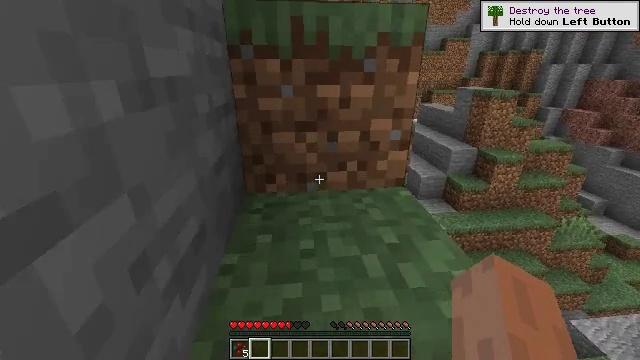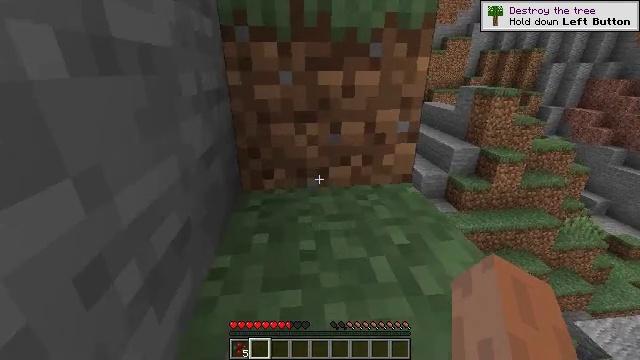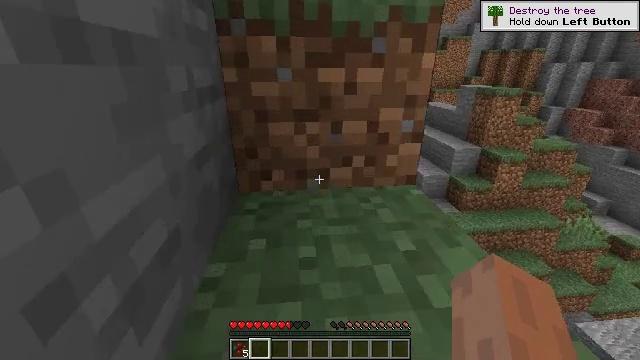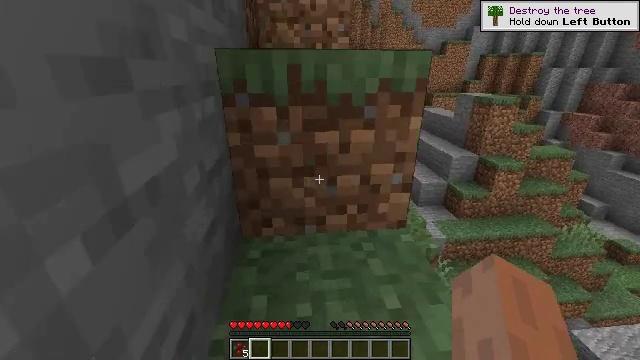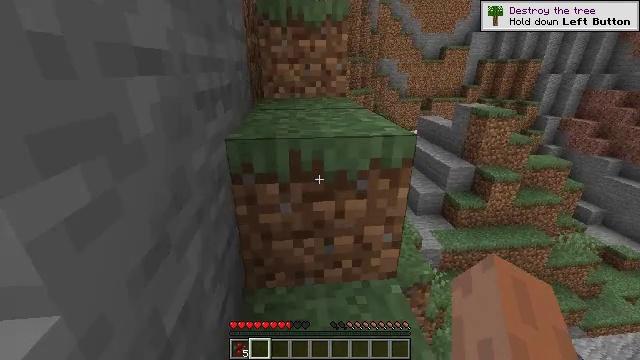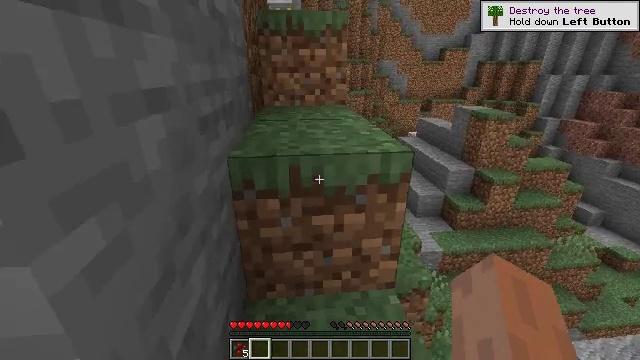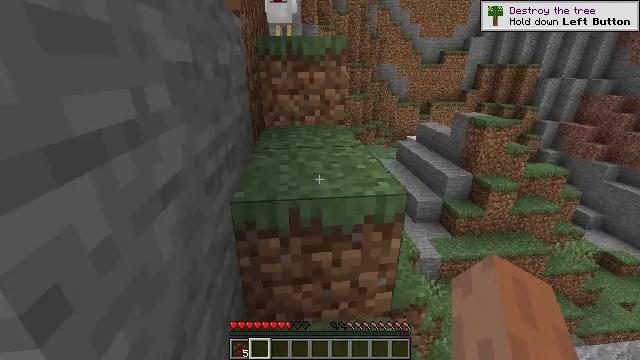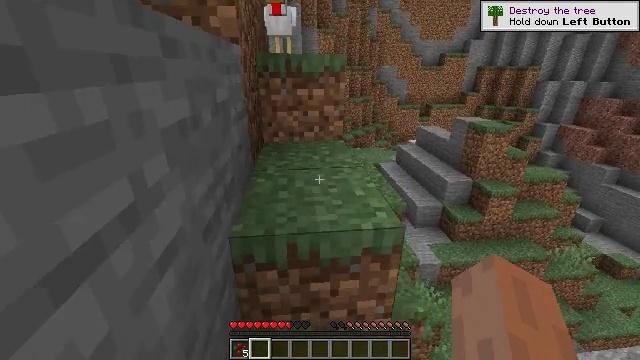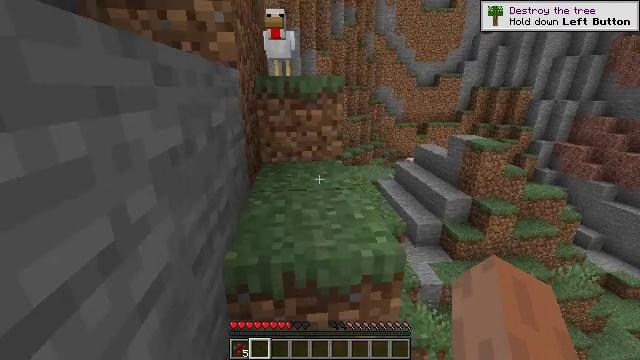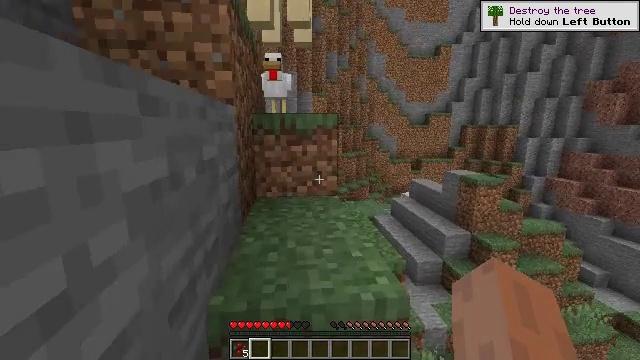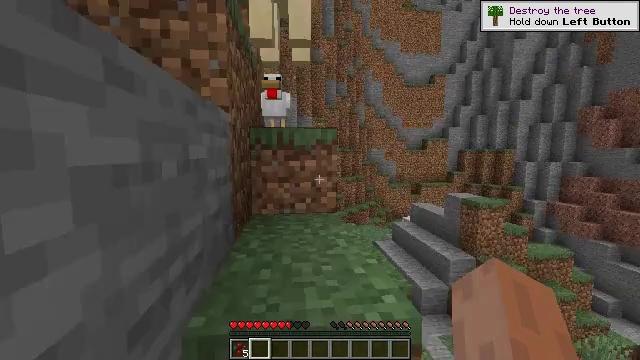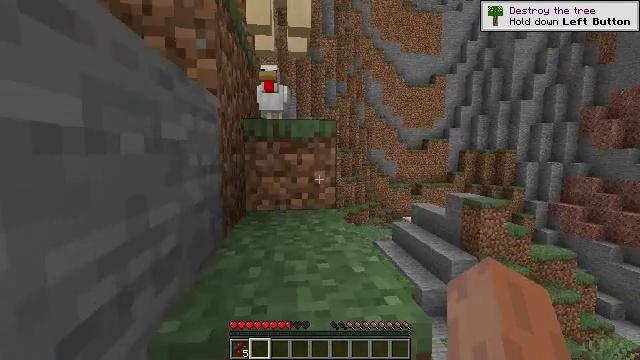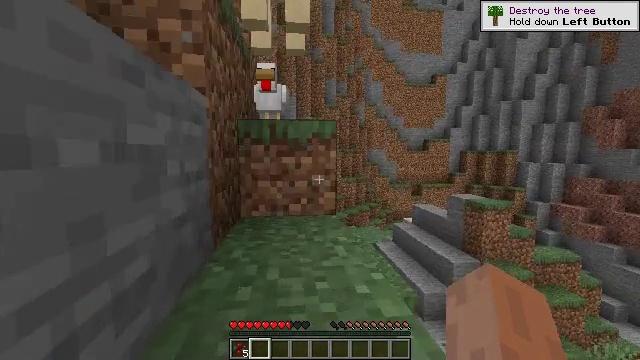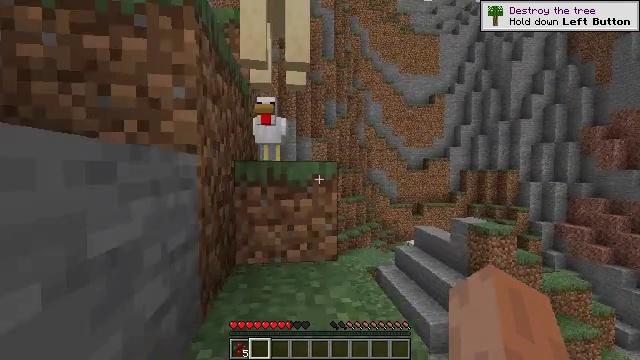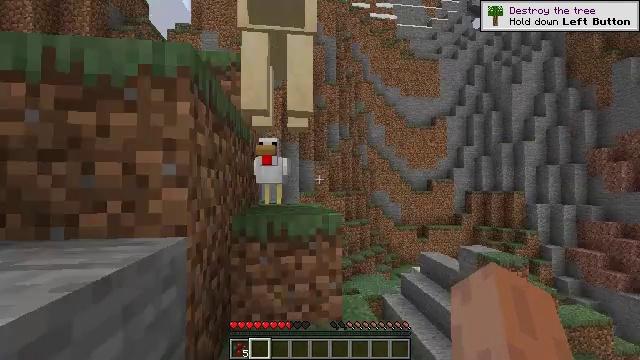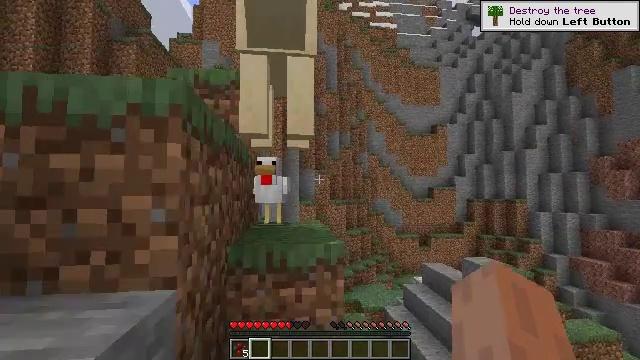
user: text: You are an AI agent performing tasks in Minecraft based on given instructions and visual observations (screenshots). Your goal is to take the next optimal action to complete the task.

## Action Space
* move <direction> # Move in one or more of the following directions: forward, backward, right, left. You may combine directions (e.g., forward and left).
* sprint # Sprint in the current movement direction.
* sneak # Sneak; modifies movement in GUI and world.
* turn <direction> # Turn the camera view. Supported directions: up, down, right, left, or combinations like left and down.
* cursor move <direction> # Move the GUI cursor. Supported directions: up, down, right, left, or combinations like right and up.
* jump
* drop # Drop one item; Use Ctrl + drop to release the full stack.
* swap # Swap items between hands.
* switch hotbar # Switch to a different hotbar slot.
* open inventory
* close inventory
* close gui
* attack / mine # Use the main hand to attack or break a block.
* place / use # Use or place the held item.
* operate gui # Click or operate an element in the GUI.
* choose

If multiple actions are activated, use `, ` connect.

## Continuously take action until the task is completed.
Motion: motion action
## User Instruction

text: Kill mobs.
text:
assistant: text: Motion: move forward, jump
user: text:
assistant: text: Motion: move forward, jump
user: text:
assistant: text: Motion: move forward, jump
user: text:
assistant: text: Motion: move forward, jump
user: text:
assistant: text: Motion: move forward, jump
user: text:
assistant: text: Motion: move forward, jump
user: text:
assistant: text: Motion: move forward, jump
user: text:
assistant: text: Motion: move forward, turn up, jump
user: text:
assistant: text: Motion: move forward, turn up, jump
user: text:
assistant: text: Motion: move forward, turn up, jump
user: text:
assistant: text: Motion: move forward, jump
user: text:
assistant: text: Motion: move forward, jump
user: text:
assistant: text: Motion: move forward, turn up, jump
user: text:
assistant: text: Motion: move forward, turn up, jump
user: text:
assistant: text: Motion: move forward, turn up, jump
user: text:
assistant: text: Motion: move forward, jump
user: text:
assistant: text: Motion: move forward, jump
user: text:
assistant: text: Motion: move forward, jump
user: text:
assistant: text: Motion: move forward, turn down, jump
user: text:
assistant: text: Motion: move forward, turn down, jump
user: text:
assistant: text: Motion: move forward, turn down, jump
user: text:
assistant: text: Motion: move forward, jump
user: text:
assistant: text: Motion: move forward, jump
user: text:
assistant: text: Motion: move forward, turn left, jump
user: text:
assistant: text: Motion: move forward, turn left, jump
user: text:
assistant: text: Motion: move forward, turn left and up, jump
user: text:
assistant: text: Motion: move forward, turn left, jump
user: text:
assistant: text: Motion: turn left, jump
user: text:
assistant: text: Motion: turn left
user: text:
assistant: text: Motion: turn left